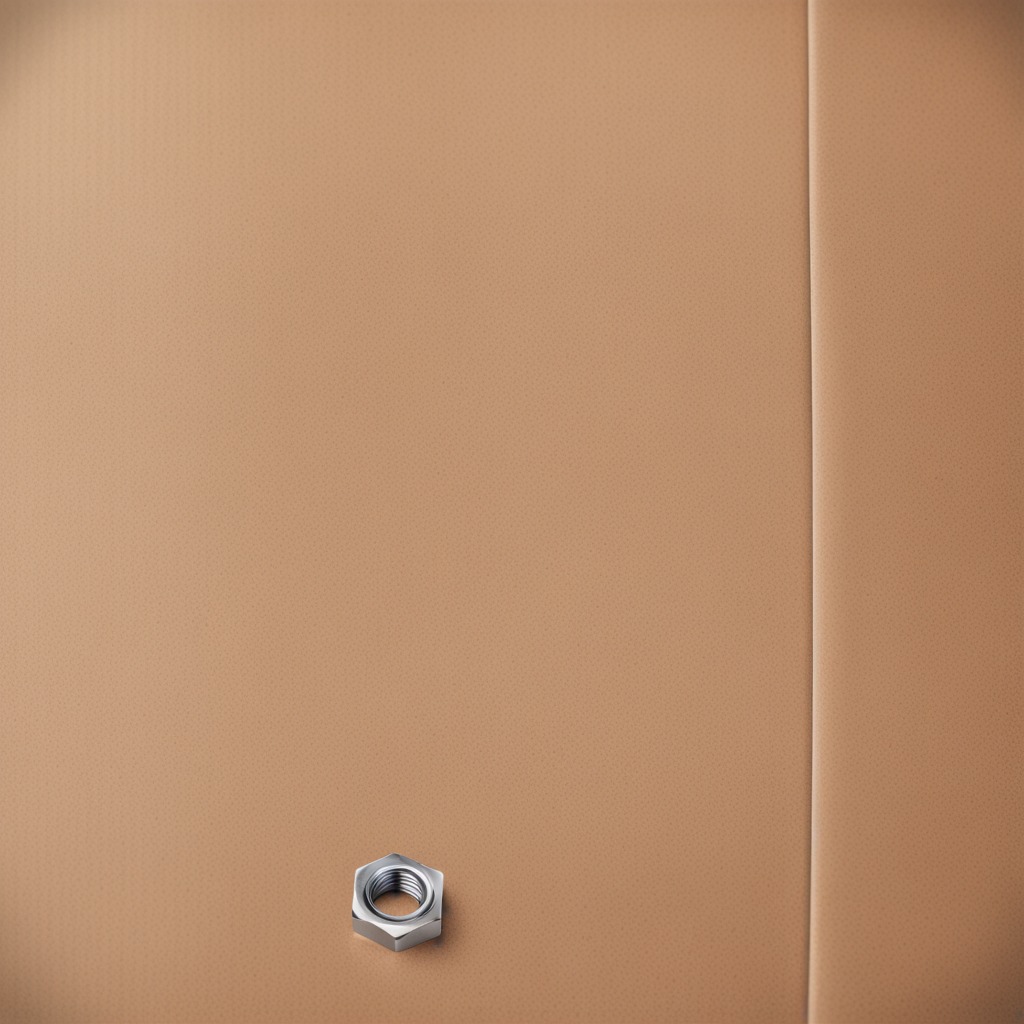
A metal nut is lying on the cardboard box surface in an outdoor workshop during daytime bright natural light soft shadows slightly creased but